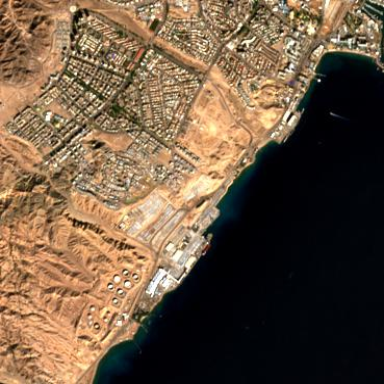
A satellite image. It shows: Industrial area designated as port.